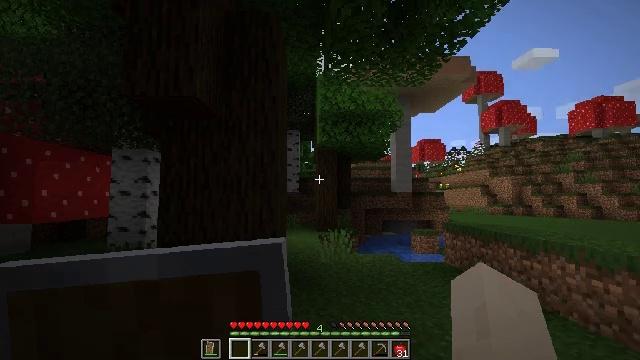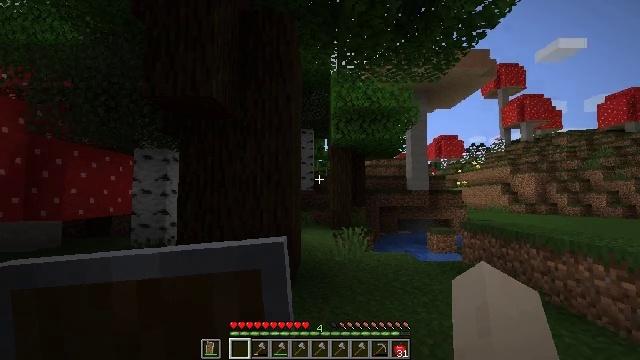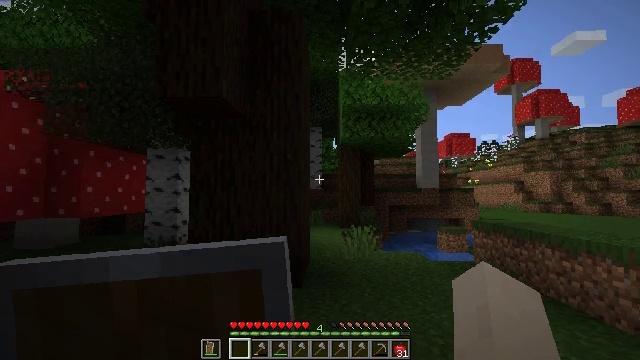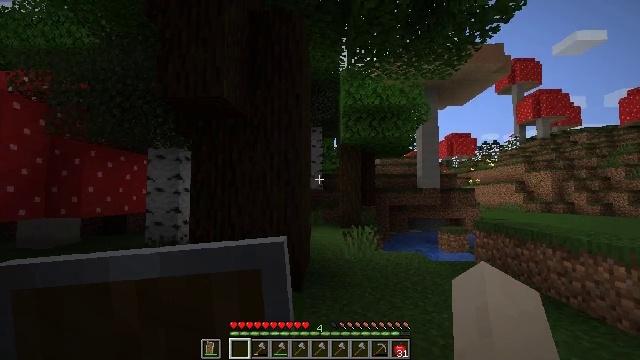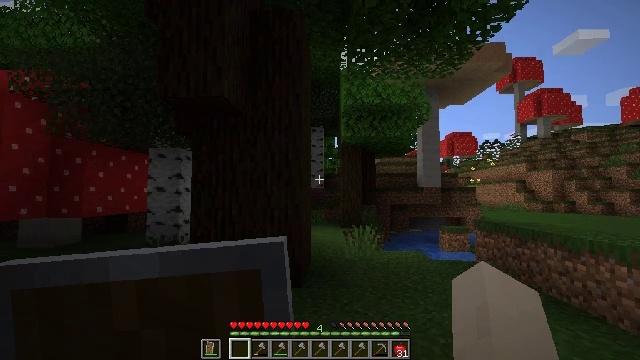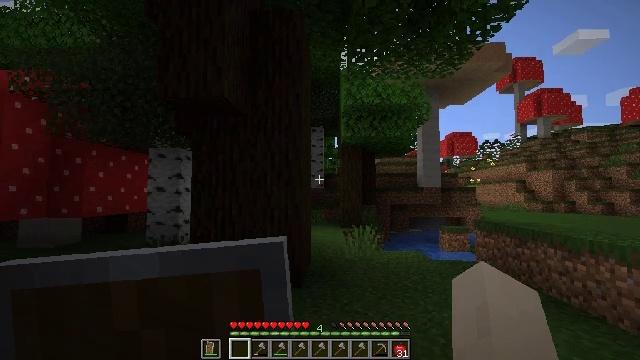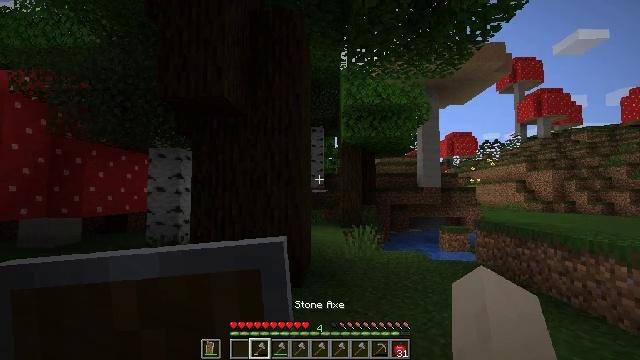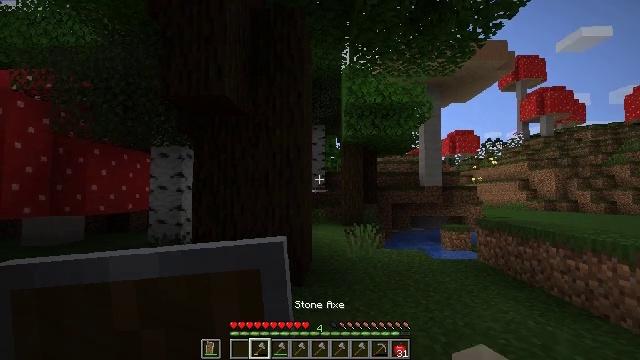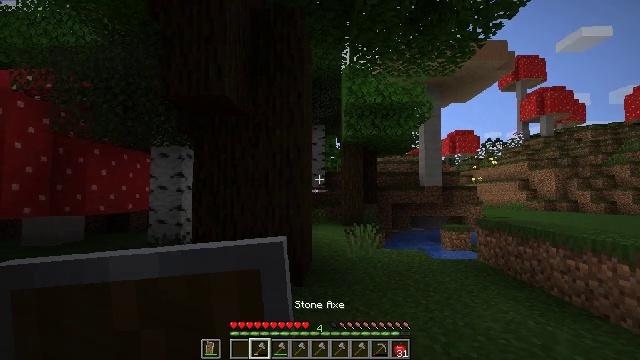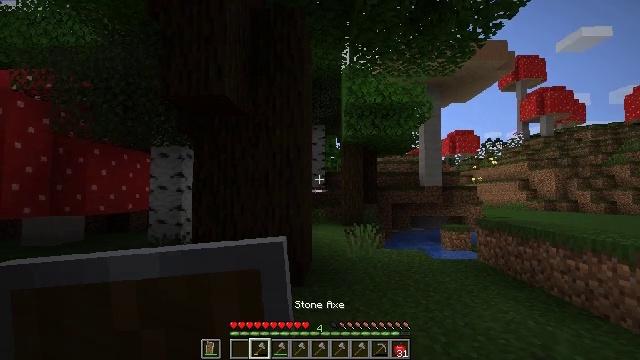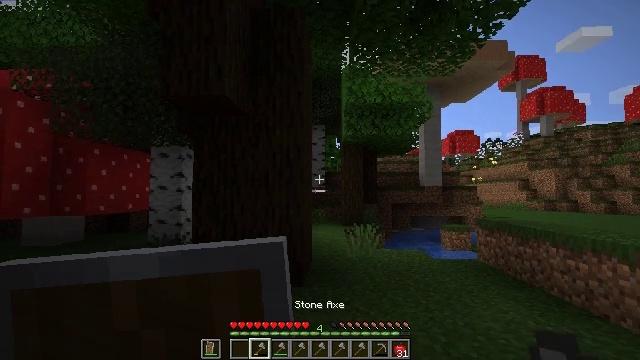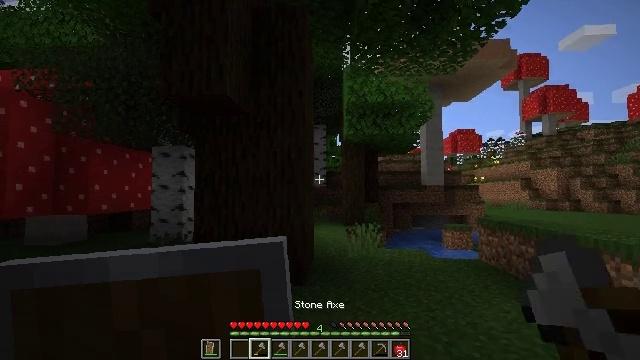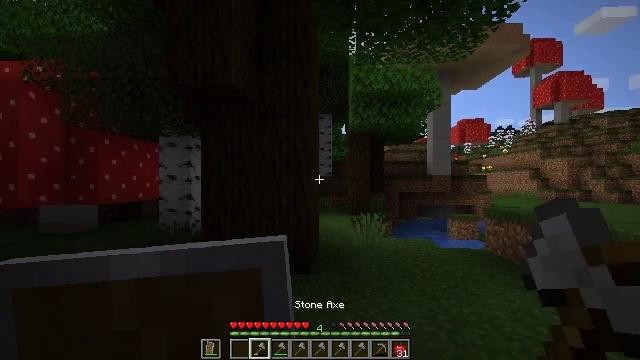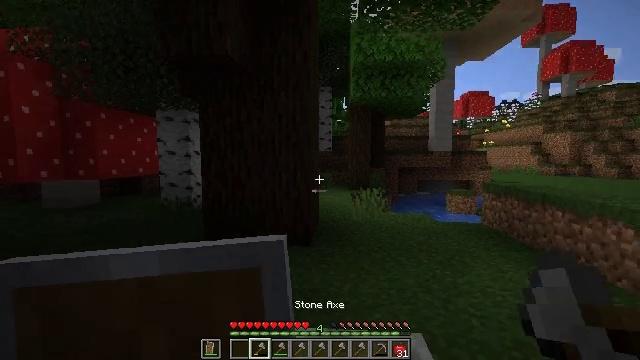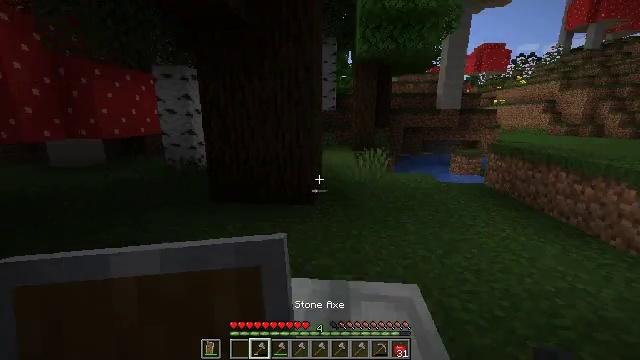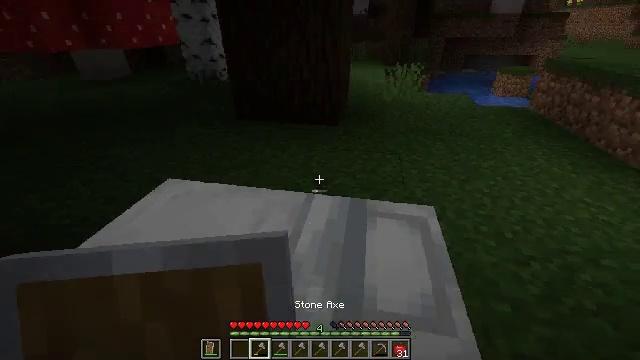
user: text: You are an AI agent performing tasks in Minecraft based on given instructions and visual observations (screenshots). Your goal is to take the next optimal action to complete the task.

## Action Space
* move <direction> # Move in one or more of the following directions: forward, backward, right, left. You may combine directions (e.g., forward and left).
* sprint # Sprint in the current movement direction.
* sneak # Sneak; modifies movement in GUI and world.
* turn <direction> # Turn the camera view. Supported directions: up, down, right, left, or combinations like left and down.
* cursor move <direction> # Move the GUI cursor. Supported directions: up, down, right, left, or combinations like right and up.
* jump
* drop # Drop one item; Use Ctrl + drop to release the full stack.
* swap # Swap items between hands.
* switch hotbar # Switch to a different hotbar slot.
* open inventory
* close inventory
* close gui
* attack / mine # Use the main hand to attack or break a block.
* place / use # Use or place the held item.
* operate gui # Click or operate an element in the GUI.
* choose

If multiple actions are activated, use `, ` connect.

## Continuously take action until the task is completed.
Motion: motion action
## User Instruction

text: Remove the white bed from its place.
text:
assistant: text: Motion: turn left
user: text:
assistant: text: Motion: turn left
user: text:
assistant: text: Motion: no_op
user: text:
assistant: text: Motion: no_op
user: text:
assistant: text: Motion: no_op
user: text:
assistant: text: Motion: no_op
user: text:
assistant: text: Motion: no_op
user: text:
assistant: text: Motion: no_op
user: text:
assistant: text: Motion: no_op
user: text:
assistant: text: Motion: no_op
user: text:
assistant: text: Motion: no_op
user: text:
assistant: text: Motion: turn left and down
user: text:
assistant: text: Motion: turn down
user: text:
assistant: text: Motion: turn down
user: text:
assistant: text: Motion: turn left and down
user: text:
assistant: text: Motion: turn left and down
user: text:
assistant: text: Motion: turn down
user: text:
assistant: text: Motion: no_op
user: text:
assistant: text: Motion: no_op
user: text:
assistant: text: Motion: no_op
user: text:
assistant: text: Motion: no_op
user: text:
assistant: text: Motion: no_op
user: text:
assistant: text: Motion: no_op
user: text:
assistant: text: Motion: no_op
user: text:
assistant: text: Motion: no_op
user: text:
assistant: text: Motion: no_op
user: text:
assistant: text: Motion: no_op
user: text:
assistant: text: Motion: attack / mine
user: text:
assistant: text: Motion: attack / mine
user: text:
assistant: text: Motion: attack / mine